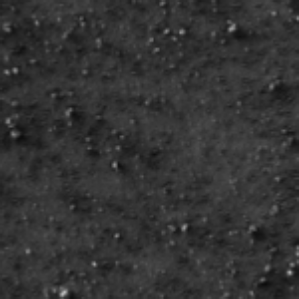
Label: frost